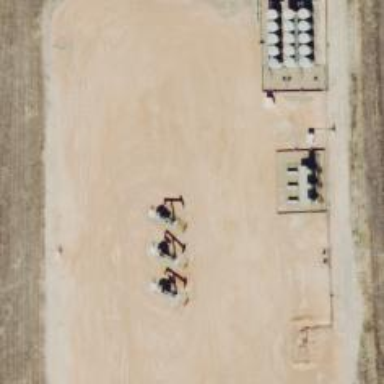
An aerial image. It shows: Petroleum well.